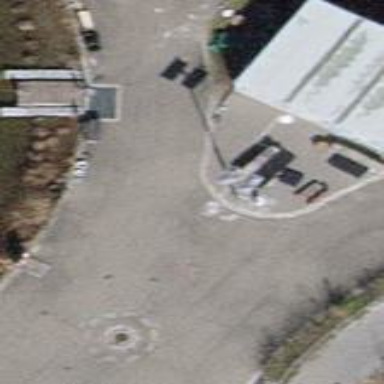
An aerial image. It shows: Outdoor seating area for leisure land.